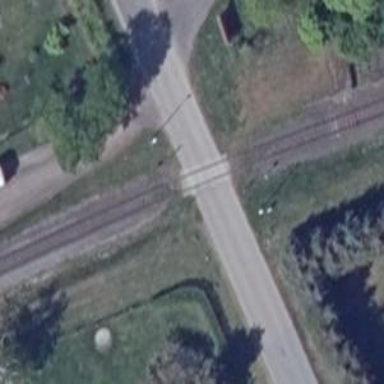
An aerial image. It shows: Railway level crossing.